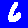
Digit: 6